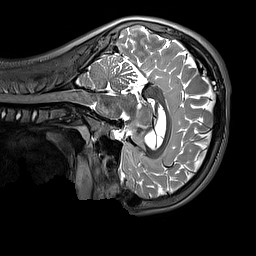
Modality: T2w
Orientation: sagittal
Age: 13
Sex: male
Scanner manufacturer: siemens
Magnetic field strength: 3 T
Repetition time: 3.2 s
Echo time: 0.408 s